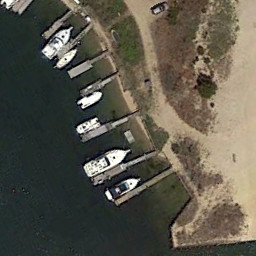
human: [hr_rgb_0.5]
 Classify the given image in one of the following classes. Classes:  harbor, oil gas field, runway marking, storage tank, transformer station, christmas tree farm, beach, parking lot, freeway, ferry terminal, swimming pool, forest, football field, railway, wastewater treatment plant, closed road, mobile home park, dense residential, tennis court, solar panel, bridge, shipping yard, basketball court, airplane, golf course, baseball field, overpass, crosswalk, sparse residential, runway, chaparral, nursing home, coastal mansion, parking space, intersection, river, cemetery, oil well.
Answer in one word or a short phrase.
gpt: ferry terminal